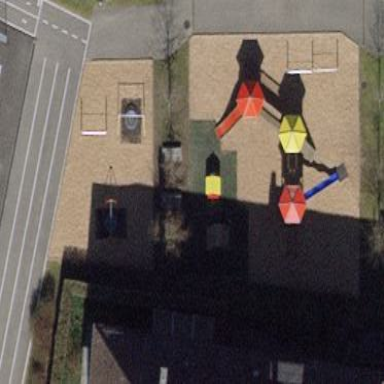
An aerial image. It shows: Playground area for leisure land.